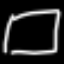
Label: square